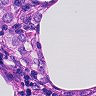
Metastatic tissue present: yes